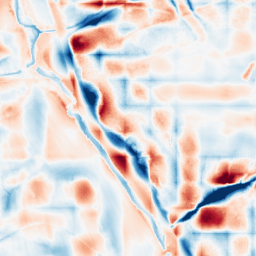
Category: wavelet
Decomposition family: wavelet_biorthogonal
Decomposition parameters: wavelet: bior2.4
level: 5
Upsampling method: fft_zeropad
Upsampling parameters: scale: 2
Upsampling scale: 2